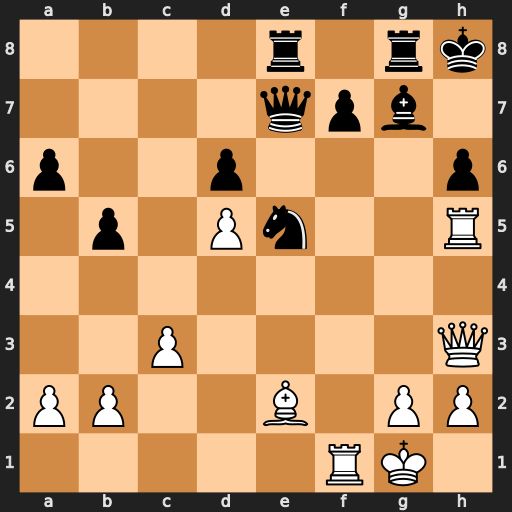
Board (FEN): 4r1rk/4qpb1/p2p3p/1p1Pn2R/8/2P4Q/PP2B1PP/5RK1
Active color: w
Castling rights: -
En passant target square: -
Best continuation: Rxh6+ Bxh6 Qxh6#